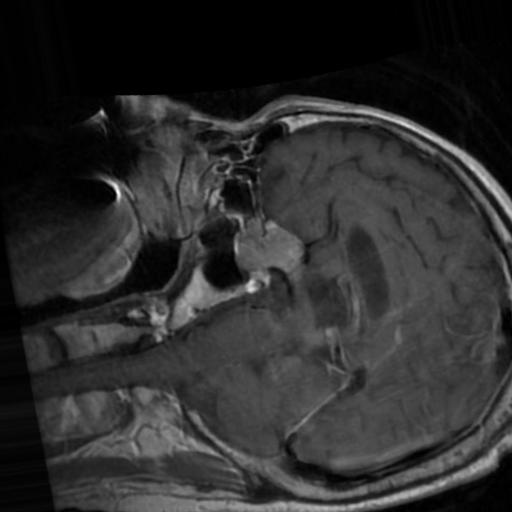
Label: brain_tumor